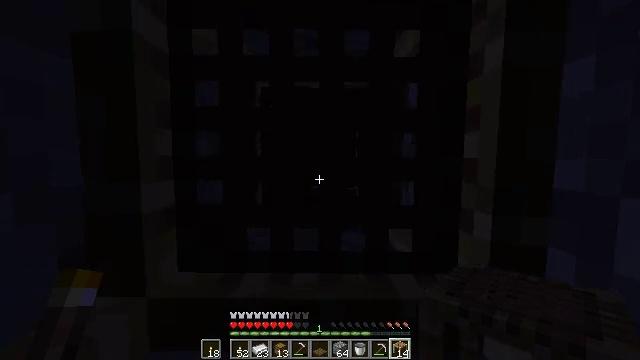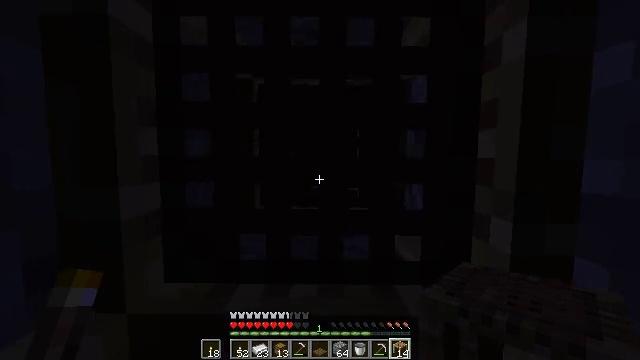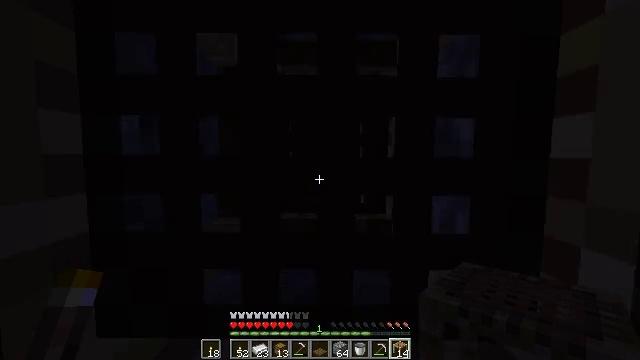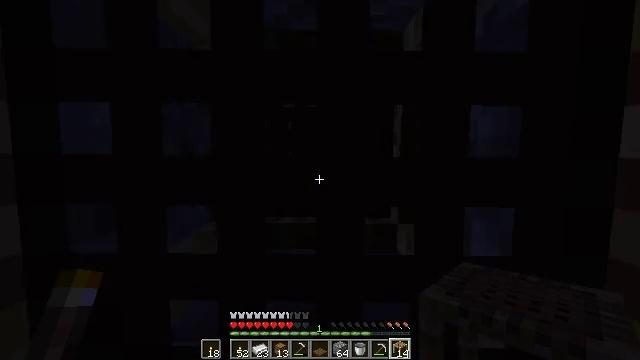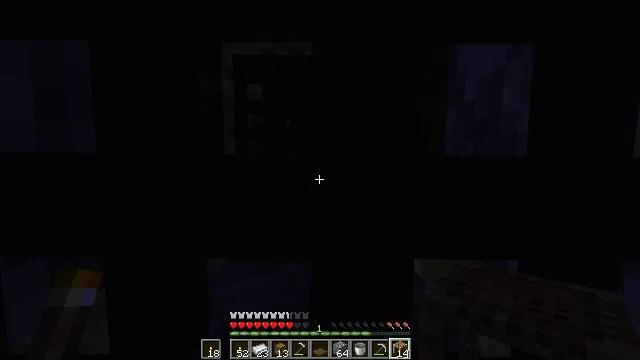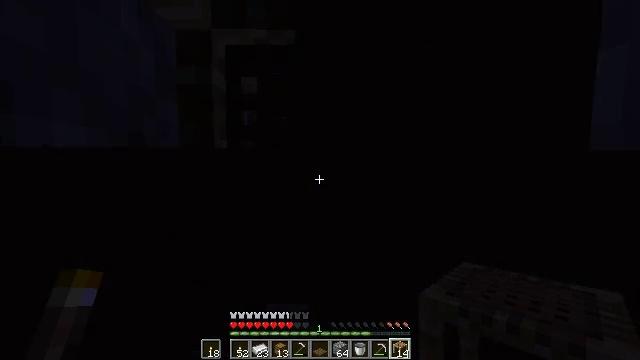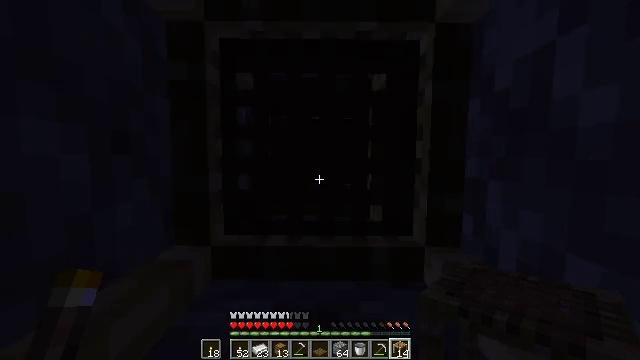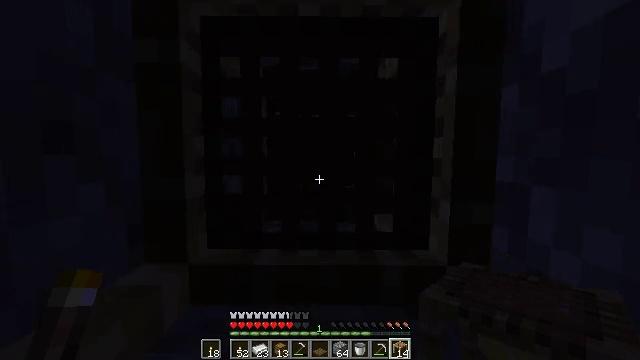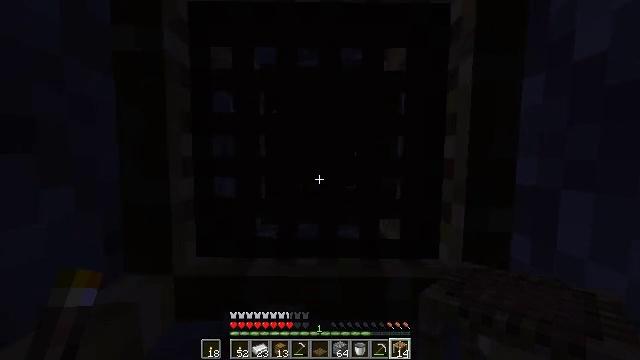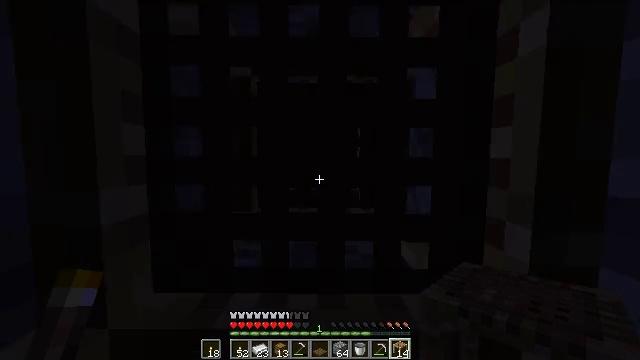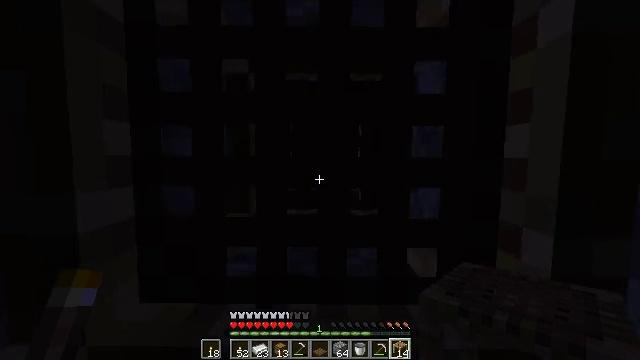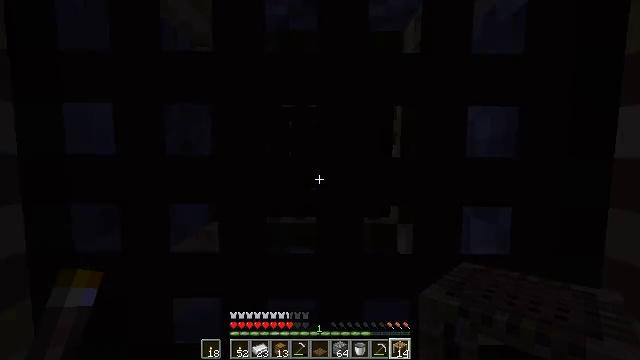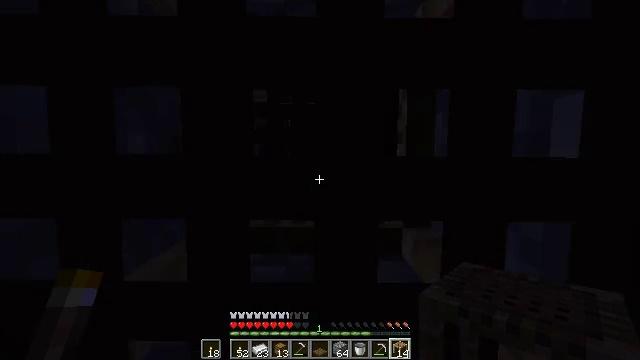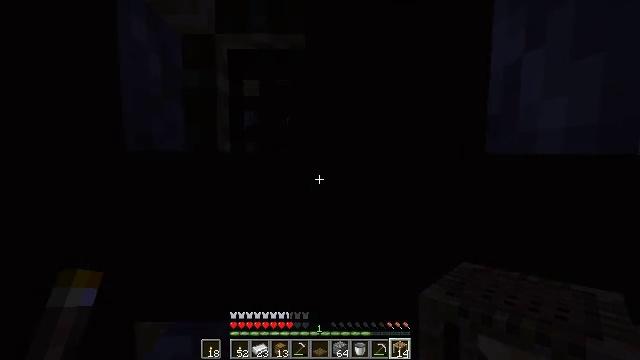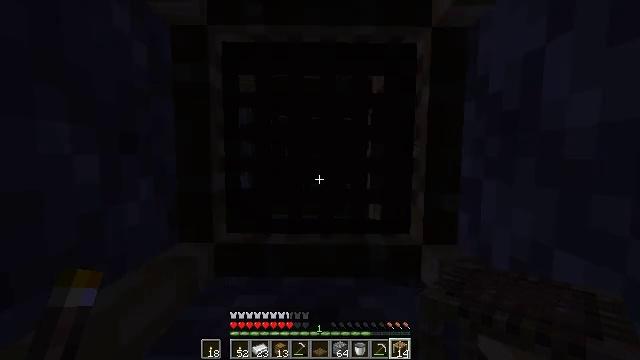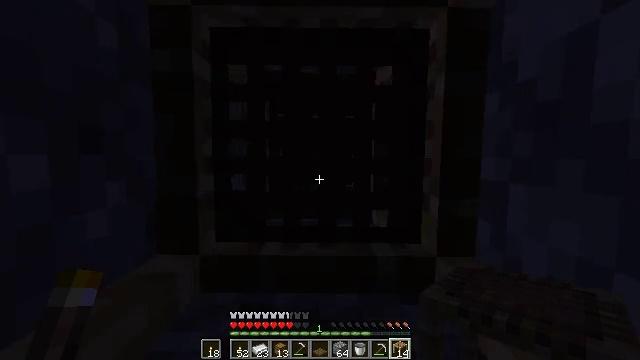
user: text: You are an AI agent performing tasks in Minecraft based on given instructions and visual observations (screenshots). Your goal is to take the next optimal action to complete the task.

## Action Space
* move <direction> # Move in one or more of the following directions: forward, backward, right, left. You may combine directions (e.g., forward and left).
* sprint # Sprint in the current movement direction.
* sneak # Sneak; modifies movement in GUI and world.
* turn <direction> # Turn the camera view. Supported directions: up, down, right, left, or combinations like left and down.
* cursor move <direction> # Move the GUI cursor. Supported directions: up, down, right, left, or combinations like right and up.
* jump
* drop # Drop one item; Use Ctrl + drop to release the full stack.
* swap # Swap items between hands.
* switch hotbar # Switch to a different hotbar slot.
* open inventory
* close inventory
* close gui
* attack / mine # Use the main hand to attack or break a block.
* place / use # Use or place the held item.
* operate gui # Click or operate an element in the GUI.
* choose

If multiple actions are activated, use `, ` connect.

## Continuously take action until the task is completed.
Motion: motion action
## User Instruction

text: Dismantle the scaffolding.
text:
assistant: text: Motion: jump
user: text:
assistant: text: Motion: jump
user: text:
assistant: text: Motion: jump
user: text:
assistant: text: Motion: jump
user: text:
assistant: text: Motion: jump
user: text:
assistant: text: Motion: jump
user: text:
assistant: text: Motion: jump
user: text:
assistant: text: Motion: jump
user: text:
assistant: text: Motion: jump
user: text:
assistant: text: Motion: jump
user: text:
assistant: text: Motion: jump
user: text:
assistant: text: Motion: jump
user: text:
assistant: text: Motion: jump
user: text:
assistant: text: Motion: jump
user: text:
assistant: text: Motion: jump
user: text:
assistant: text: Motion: jump
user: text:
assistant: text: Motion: jump
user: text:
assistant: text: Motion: jump
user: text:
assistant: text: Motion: jump
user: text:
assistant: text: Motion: jump
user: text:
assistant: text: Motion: jump
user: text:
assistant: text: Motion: jump
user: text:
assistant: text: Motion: jump
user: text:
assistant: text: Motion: jump
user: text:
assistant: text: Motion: jump
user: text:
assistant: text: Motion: jump
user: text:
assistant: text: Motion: jump
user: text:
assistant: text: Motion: jump
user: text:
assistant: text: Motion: jump
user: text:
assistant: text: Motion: jump